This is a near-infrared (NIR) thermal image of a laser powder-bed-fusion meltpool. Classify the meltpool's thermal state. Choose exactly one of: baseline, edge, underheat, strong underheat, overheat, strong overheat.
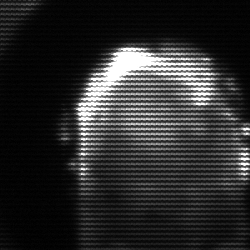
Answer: baseline